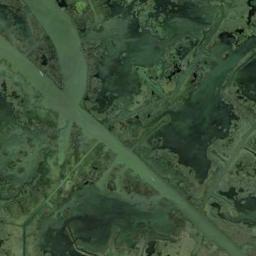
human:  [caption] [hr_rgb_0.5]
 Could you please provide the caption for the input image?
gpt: Many waters of different sizes and shapes are surrounded by wetlands .

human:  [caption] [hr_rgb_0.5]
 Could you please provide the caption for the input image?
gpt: The wetland consists of green plants and water .

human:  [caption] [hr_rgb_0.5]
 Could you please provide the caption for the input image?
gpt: The surface of the lake in a wetland is covered with a large dense dark green and light green mixed plants .

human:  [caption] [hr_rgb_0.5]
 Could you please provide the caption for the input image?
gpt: There is a straight path through this wetland .

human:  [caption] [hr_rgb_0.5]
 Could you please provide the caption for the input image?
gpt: There are many green areas and several rivers on the wetland .